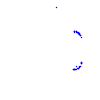
Particle: proton